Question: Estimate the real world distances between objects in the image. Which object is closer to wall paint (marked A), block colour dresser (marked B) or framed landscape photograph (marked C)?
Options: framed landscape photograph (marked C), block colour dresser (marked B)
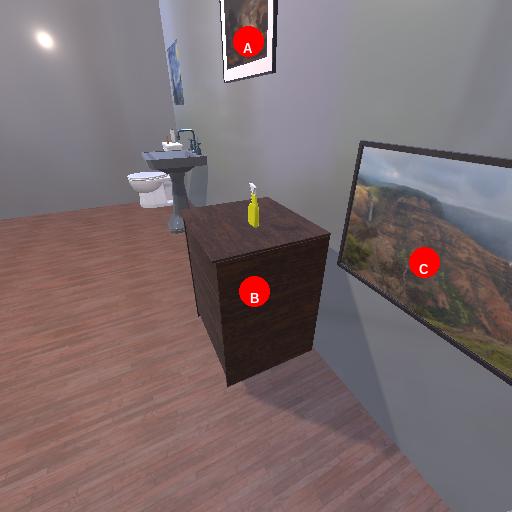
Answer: framed landscape photograph (marked C)